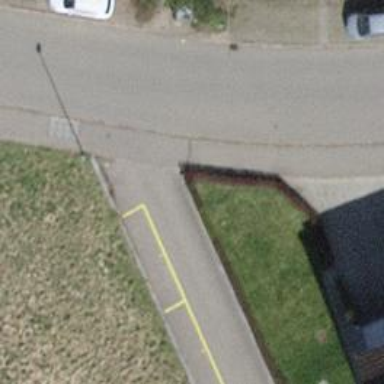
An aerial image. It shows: Hedge barrier.